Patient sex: M
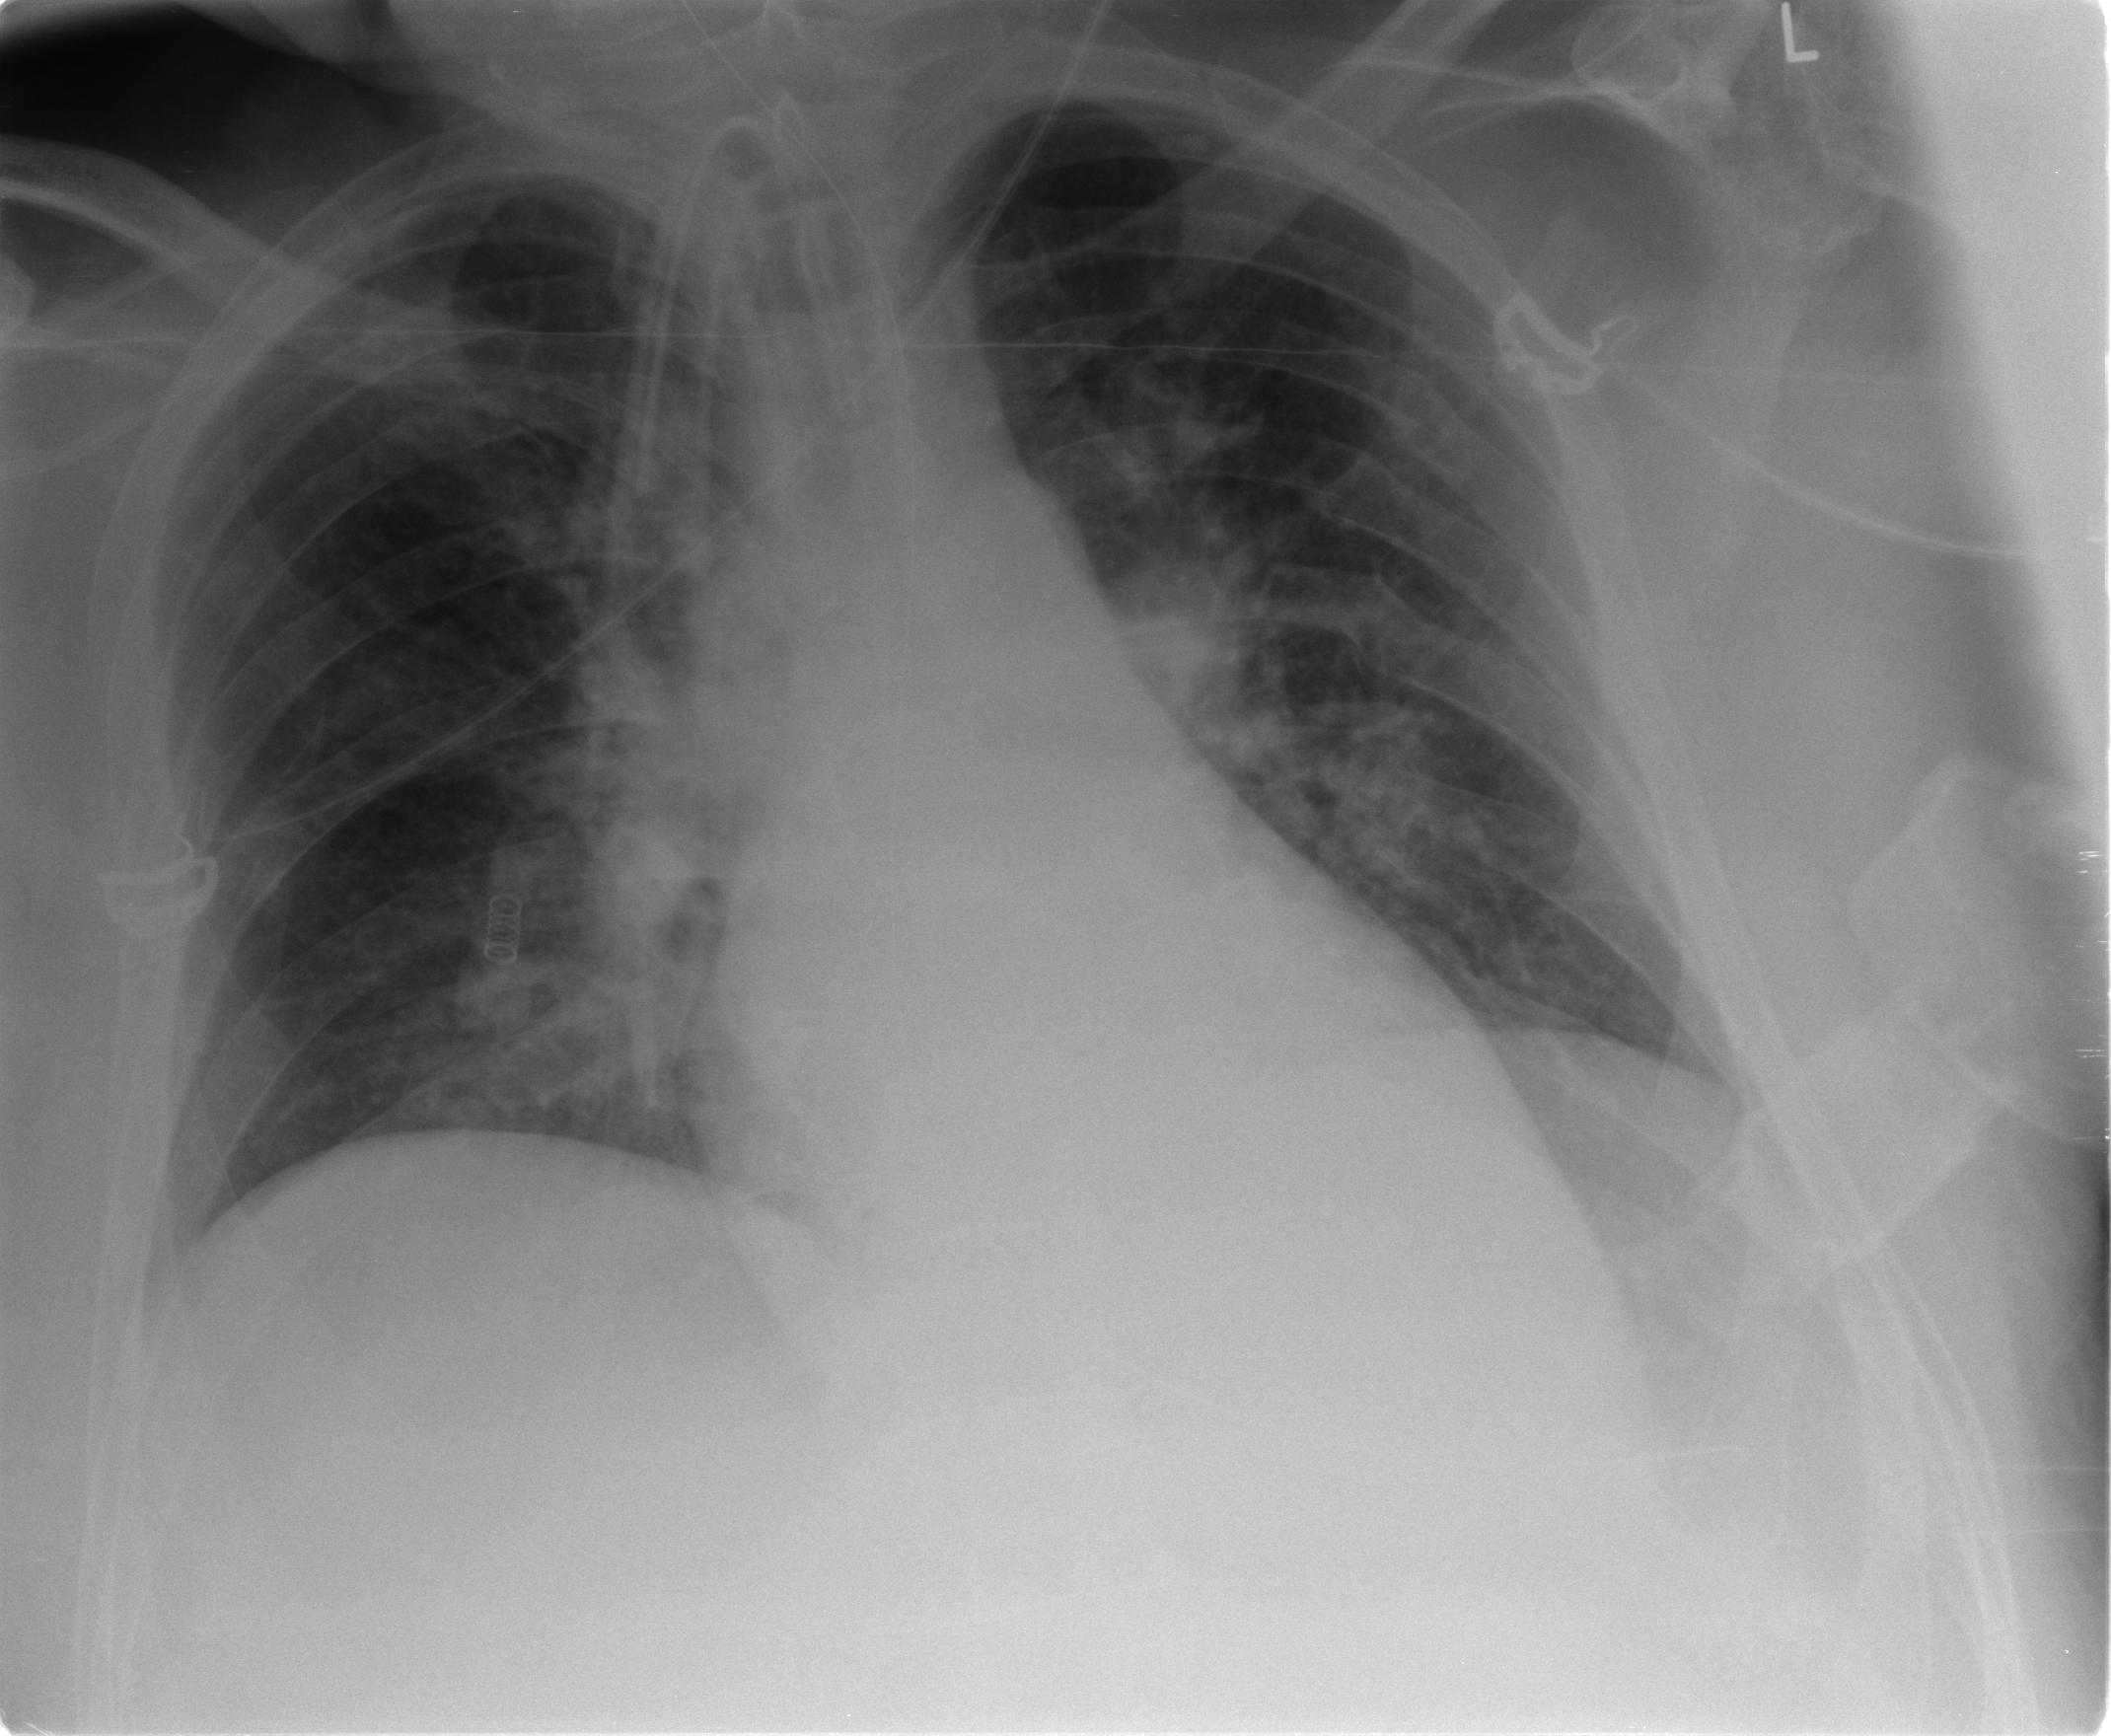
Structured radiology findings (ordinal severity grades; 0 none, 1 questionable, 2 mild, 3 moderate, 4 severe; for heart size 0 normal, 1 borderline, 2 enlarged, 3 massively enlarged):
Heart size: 0
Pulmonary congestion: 2
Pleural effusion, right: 0
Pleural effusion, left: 2
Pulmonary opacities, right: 0
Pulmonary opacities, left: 0
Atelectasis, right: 0
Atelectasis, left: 2